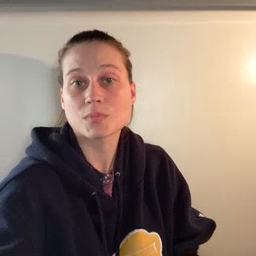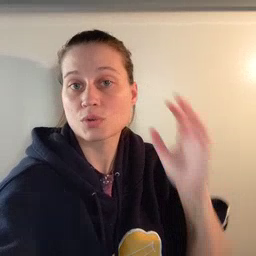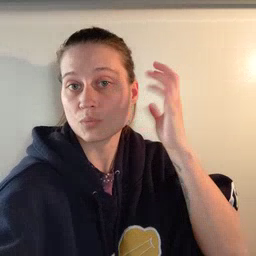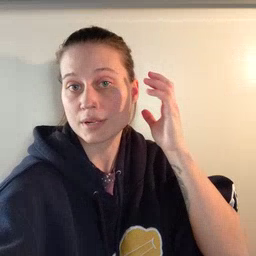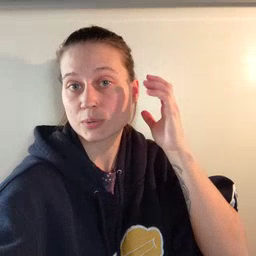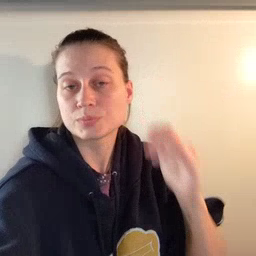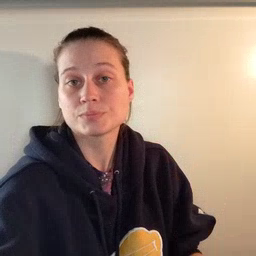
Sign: radio